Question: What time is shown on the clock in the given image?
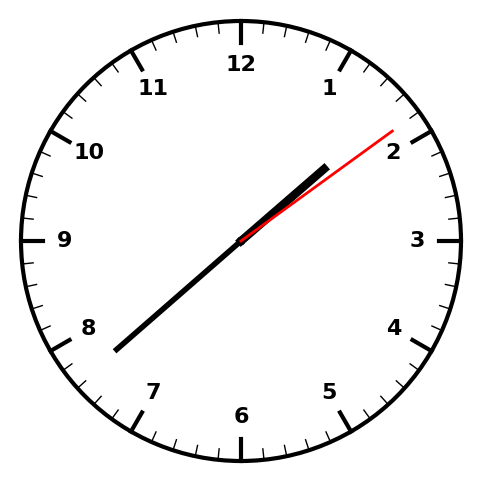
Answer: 01:38:09